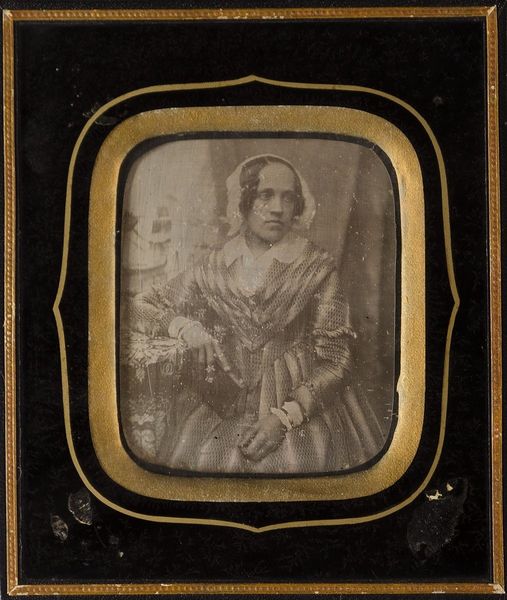
Titel: Frau Margaretha Doorman, geb. Malmberg
Standort: Hamburg
Institution: Museum für Kunst und Gewerbe Hamburg
Schlagwörter: frau, haube, portrait, figur, kopfbedeckung, foto, fotografie, photographie, photo, lichtbild, handkoloriert, daguerreotypie, bildwerke, angewandte und bildende kunst, hessische systematik, porträt, porträtfotografie, porträtphotographie, hüftbild, handkolorierung